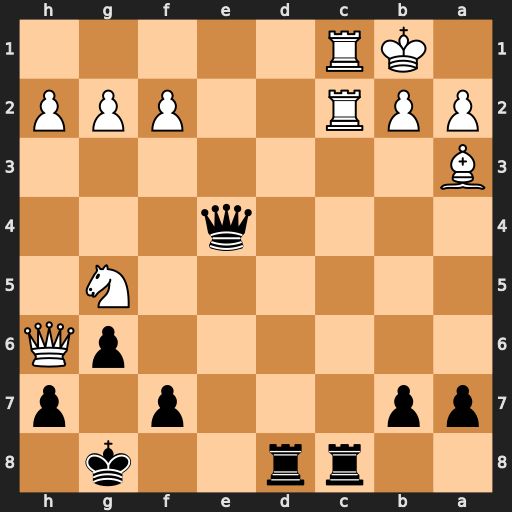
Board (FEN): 2rr2k1/pp3p1p/6pQ/6N1/4q3/B7/PPR2PPP/1KR5
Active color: b
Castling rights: -
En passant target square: -
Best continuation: Qxc2+ Rxc2 Rd1+ Rc1 Rdxc1#